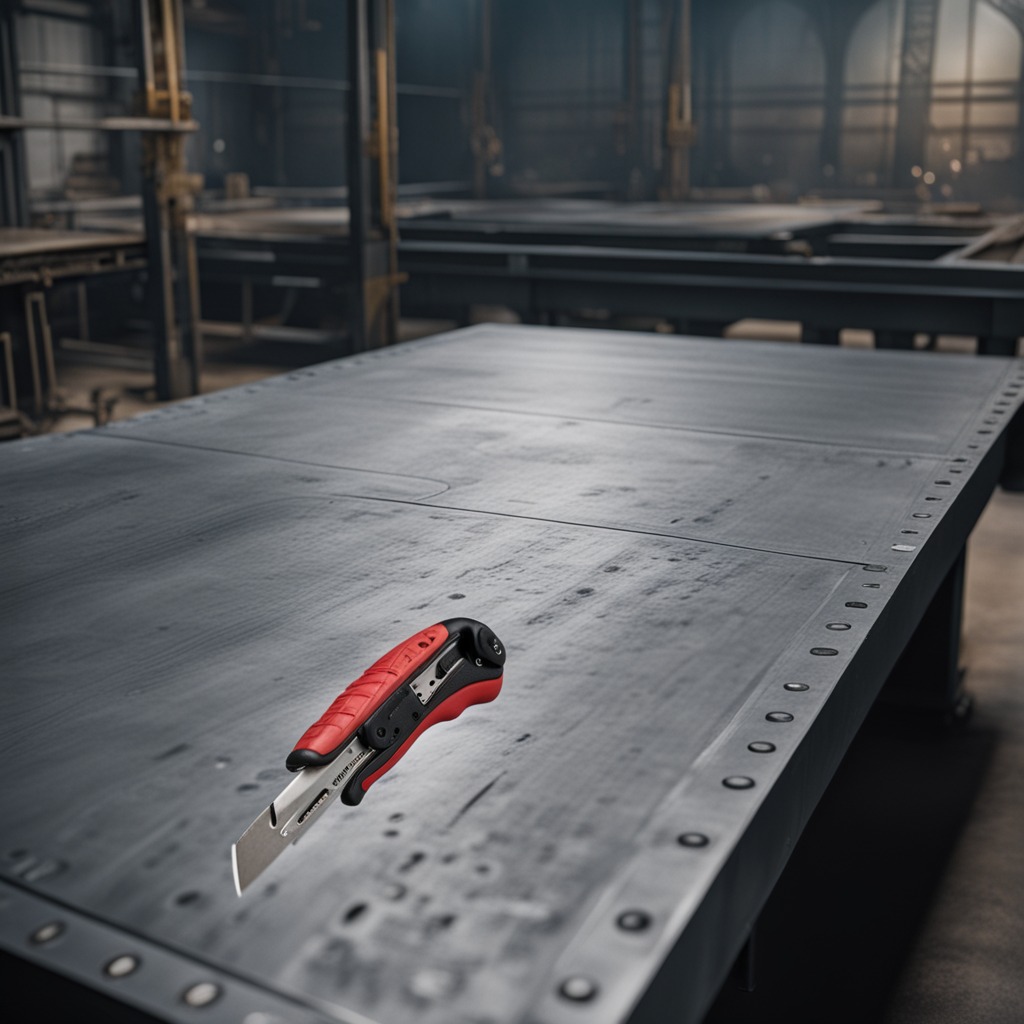
A utility knife is lying on a cold steel table in a mining workshop.